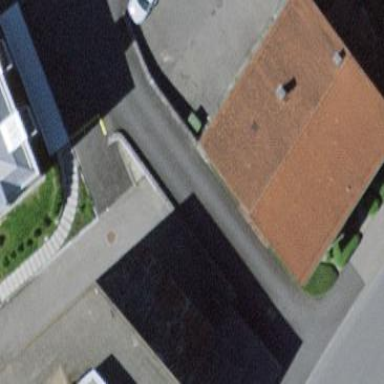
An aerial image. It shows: Retail building.